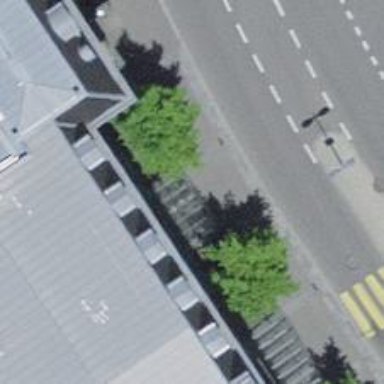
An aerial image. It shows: Shed designated as bicycle parking facility.